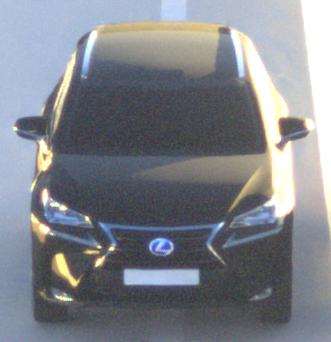
Make: Lexus
Model: NX 300h
Detailed model: NX (AZ1)
Model produced from: 2017/11
Model produced until: 2018/08
Doors: 5
Color: black
Road condition: dry road
Daytime: sunrise or sunset
Contrast: high contrast